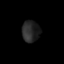
Tissue: lung
Cell type: Epithelial cells
Senescence score: 0.2189
Nuclear area (px): 370
Mean DAPI intensity: 38.511